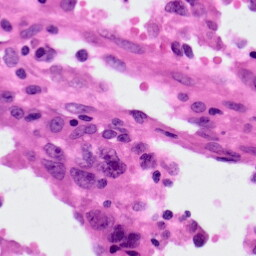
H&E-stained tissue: Lung